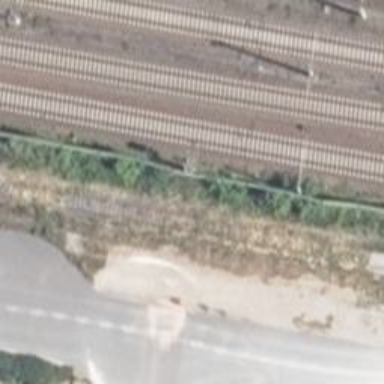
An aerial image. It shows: Railway signal.